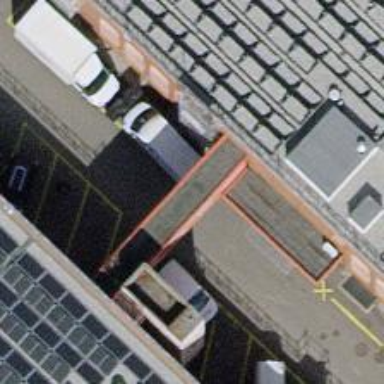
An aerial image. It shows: Parking aisle road with building passage tunnel.